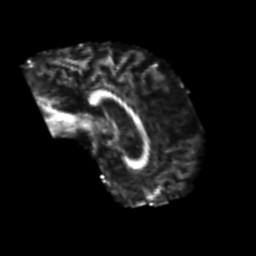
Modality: FA
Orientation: sagittal
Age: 52
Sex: male
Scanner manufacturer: siemens
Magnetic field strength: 3 T
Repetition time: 4.999 s
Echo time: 0.07946 s